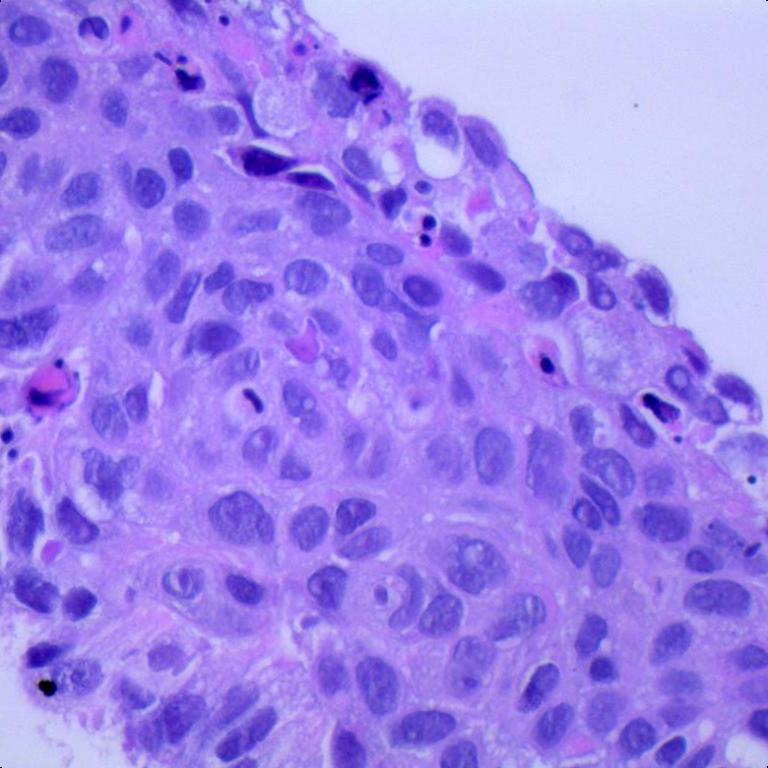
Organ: lung
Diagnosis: squamous carcinomas